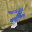
Label: 7